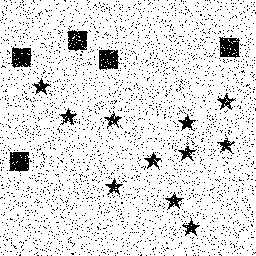
Squares: 5
Triangles: 0
Stars: 11
Total shapes: 16